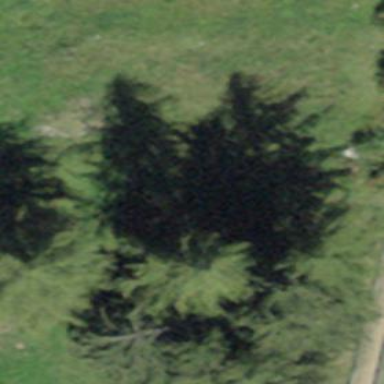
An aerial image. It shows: Forest area predominantly covered with needle-leaved trees.